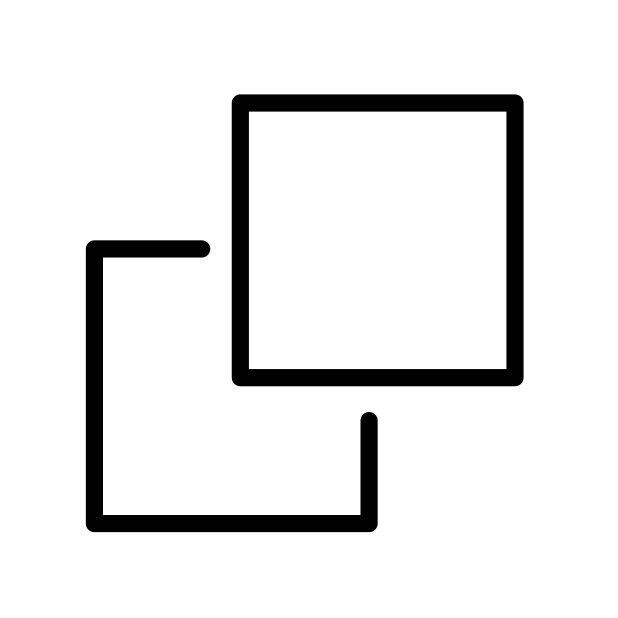
overlapping white squares